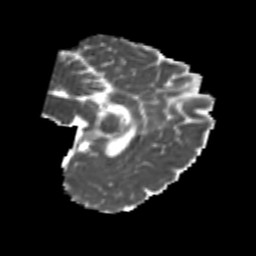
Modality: MD
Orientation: sagittal
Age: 24
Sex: female
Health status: healthy
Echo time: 0.074 s